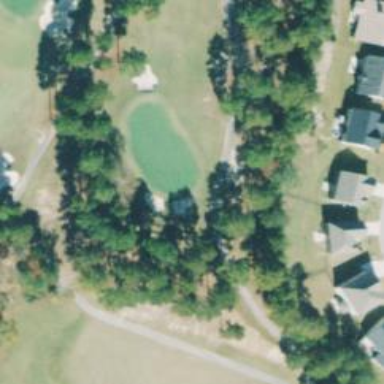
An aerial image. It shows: View of golf hole.